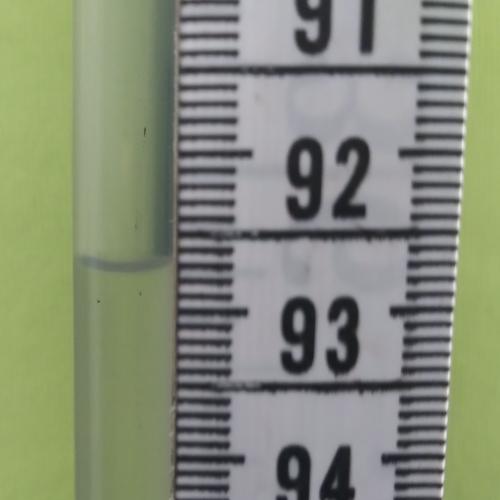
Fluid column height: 92.7 cm